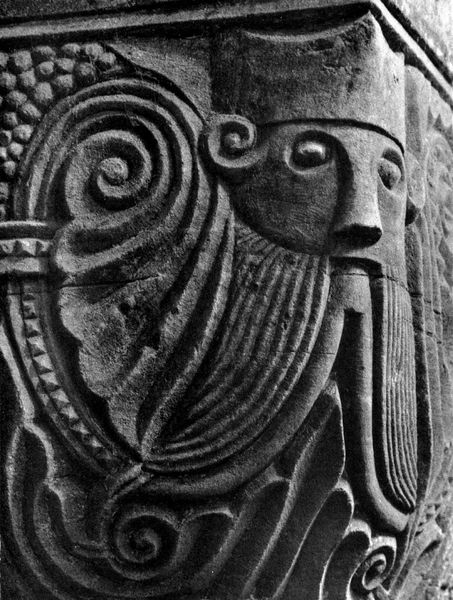
Titel: Klosterkirche Drübeck (um 1100)
Standort: Drübeck (EU - D - Sachsen-Anhalt)
Schlagwörter: flügel, kopf, mann, schatten, hut, licht, marmor, mund, nase, ohr, pfeiler, säule, gebäude, muster, ornament, alt, bart, mütze, wand, augen, gesicht, stein, bildnis, kirche, auge, figur, krone, locke, locken, ohren, schön, kreis, trauben, relief, ecke, pilaster, könig, wein, bildhauerei, steinmetz, nieten, foto, kloster, dom, linie, wirbel, kreise, kugel, kugeln, kathedrale, kapitell, figural, weintrauben, eck, mittelalter, romanik, viereckig, volute, fresko, schnecke, ohre, krypta, steinmetzarbeit, skluptur, inka, eingemauert, schwinge, anse, pilster, sumer